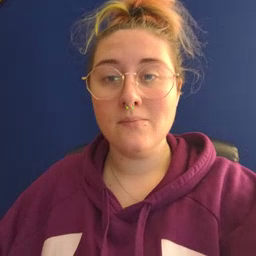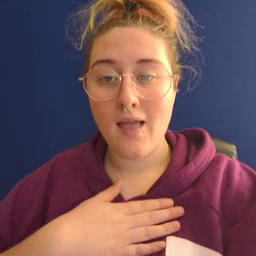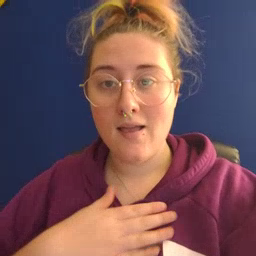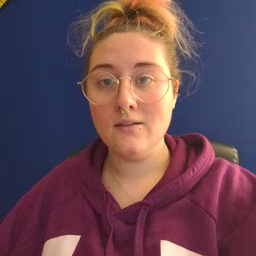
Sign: minemy